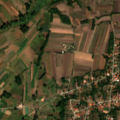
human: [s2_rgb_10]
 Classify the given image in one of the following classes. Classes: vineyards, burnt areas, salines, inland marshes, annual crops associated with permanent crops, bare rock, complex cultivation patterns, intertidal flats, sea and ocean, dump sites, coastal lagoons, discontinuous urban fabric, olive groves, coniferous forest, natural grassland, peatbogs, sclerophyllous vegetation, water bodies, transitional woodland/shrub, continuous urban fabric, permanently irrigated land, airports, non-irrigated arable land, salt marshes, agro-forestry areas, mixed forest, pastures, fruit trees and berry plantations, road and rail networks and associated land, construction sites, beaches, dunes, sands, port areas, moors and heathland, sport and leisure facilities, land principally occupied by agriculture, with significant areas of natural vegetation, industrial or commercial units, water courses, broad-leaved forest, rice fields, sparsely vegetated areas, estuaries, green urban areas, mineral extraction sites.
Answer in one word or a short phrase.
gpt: discontinuous urban fabric, non-irrigated arable land, land principally occupied by agriculture, with significant areas of natural vegetation